Field crop: tomato
Growth stage: 1
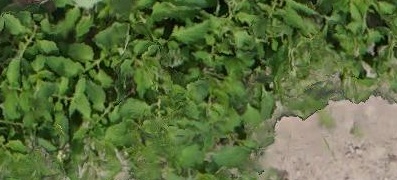
Species: tomato